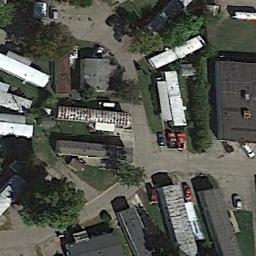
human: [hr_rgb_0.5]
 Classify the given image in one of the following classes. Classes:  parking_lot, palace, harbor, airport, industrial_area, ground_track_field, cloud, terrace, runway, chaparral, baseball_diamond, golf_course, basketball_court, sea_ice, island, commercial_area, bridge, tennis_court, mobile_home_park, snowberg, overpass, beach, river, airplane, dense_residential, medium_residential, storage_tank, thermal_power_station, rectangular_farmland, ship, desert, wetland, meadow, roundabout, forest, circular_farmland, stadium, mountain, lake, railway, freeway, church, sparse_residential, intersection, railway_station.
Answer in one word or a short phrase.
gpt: mobile_home_park